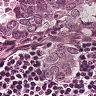
Metastatic tissue present: yes